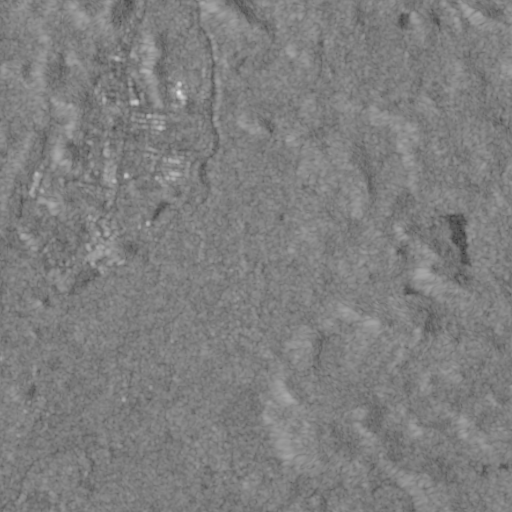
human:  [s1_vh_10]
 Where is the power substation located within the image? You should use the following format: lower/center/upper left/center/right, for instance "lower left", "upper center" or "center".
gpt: The power substation is located in the upper left of the image.
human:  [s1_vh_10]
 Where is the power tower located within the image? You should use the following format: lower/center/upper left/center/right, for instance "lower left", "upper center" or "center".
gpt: The power tower is located in the upper left of the image.
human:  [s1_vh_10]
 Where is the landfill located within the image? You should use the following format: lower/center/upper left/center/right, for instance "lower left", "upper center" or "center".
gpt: There is no landfill in the image.

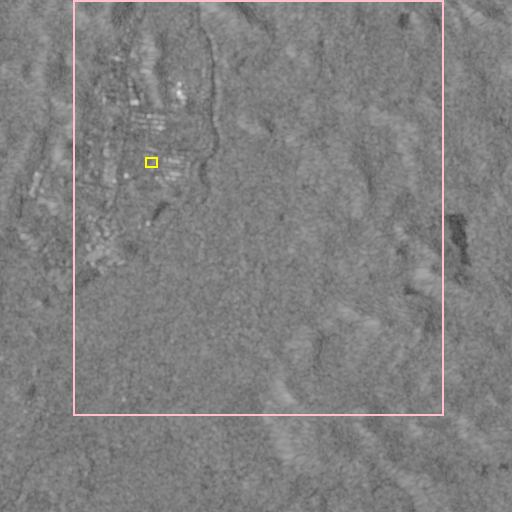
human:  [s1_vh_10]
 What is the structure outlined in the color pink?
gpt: The structure outlined in pink is a crop field.
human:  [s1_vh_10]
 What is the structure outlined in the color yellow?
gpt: The structure outlined in yellow is a power substation.
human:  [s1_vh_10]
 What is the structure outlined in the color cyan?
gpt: There is no cyan outline.